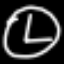
Label: clock